Question: I need to draw a pyramid plot, like the one attached.

I found an example using R (but not ggplot) from <URL>, can anyone give me some hint on doing this using ggplot? Thanks!
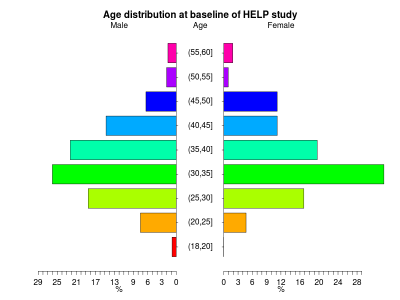
Answer: This is essentially a back-to-back barplot, something like the ones generated using 'ggplot2' in the excellent learnr blog: <URL>
You can use 'coord_flip' with one of those plots, but I'm not sure how you get it to share the y-axis labels between the two plots like what you have above. The code below should get you close enough to the original:
First create a sample data frame of data, convert the Age column to a factor with the required break-points:
'''
require(ggplot2)
df <- data.frame(Type = sample(c('Male', 'Female', 'Female'), 1000, replace=TRUE),
Age = sample(18:60, 1000, replace=TRUE))
AgesFactor <- ordered( cut(df$Age, breaks = c(18,seq(20,60,5)),
include.lowest = TRUE))
df$Age <- AgesFactor
'''
Now start building the plot: create the male and female plots with the corresponding subset of the data, suppressing legends, etc.
'''
gg <- ggplot(data = df, aes(x=Age))
gg.male <- gg +
geom_bar( subset = .(Type == 'Male'),
aes( y = ..count../sum(..count..), fill = Age)) +
scale_y_continuous('', formatter = 'percent') +
opts(legend.position = 'none') +
opts(axis.text.y = theme_blank(), axis.title.y = theme_blank()) +
opts(title = 'Male', plot.title = theme_text( size = 10) ) +
coord_flip()
'''
For the female plot, reverse the 'Percent' axis using 'trans = "reverse"'...
'''
gg.female <- gg +
geom_bar( subset = .(Type == 'Female'),
aes( y = ..count../sum(..count..), fill = Age)) +
scale_y_continuous('', formatter = 'percent', trans = 'reverse') +
opts(legend.position = 'none') +
opts(axis.text.y = theme_blank(),
axis.title.y = theme_blank(),
title = 'Female') +
opts( plot.title = theme_text( size = 10) ) +
coord_flip()
'''
Now create a plot just to display the age-brackets using 'geom_text', but also use a dummy 'geom_bar' to ensure that the scaling of the "age" axis in this plot is identical to those in the male and female plots:
'''
gg.ages <- gg +
geom_bar( subset = .(Type == 'Male'), aes( y = 0, fill = alpha('white',0))) +
geom_text( aes( y = 0, label = as.character(Age)), size = 3) +
coord_flip() +
opts(title = 'Ages',
legend.position = 'none' ,
axis.text.y = theme_blank(),
axis.title.y = theme_blank(),
axis.text.x = theme_blank(),
axis.ticks = theme_blank(),
plot.title = theme_text( size = 10))
'''
Finally, arrange the plots on a grid, using the method in Hadley Wickham's book:
'''
grid.newpage()
pushViewport( viewport( layout = grid.layout(1,3, widths = c(.4,.2,.4))))
vplayout <- function(x, y) viewport(layout.pos.row = x, layout.pos.col = y)
print(gg.female, vp = vplayout(1,1))
print(gg.ages, vp = vplayout(1,2))
print(gg.male, vp = vplayout(1,3))
'''